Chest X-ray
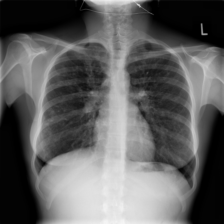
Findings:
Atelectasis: negative
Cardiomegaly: negative
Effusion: negative
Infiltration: negative
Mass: negative
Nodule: negative
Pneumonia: negative
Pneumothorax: negative
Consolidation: negative
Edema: negative
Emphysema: negative
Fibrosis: negative
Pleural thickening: negative
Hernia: negative